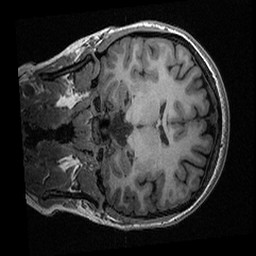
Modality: T1w
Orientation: coronal
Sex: female
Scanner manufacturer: ge
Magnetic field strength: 3 T
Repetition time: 0.0064 s
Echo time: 0.00281 s